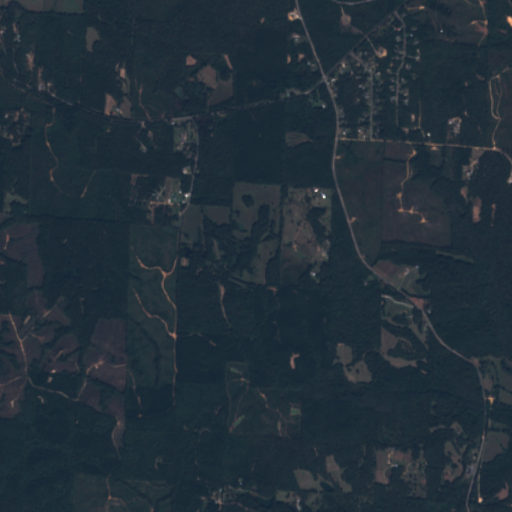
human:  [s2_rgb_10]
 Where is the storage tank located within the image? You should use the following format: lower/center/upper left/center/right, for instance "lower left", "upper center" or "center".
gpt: The storage tank is located in the upper right of the image.
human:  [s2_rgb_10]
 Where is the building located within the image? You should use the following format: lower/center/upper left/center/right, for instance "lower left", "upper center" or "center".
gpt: The building is located in the upper right of the image.
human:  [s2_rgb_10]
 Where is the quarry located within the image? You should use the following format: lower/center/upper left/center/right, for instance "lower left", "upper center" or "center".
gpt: There is no quarry in the image.